Question: I wasn't sure how to word my title, but what I'm trying to do is break down a UITableView with multiple "layers" of headers. Essentially, instead of a 2D array (sections * rows) I'd like to break it down in a 3D manner (sections * sub-sections * rows) with different types of 'UIView's for the headers in sections vs sub-sections.
Essentially, this sort of format, but in a UITableView:

etc.
Is there a way to do this relatively easily, or will I need to go through setting up logic to detect what type of section I'm dealing with in 'viewForHeader', 'rowsInSection', 'heightForHeader', etc. and try to handle accordingly?
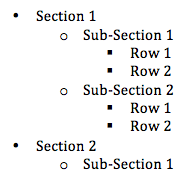
Answer: Yeah, there are options, some off the top of my head:
- - -
the last option i mean to say if (['sub-section' isEqualTo: 1]), then append Section header view to Sub-section header, however, your sub-section would in actuality be the section
it should not be so bad to do with collectionView or the aforementioned.